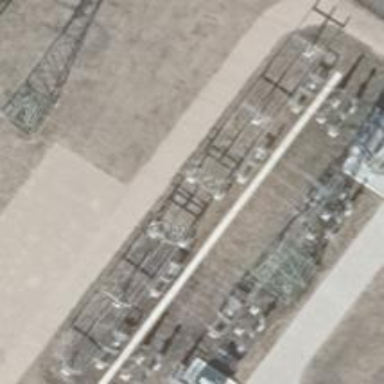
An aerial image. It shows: Busbar power line with 3 cables.